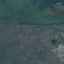
Land use / land cover: Pasture